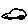
Label: car